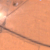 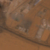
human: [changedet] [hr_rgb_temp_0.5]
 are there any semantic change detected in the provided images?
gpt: Some buildings were built near the street.